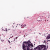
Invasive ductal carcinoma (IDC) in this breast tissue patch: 0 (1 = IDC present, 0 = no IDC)